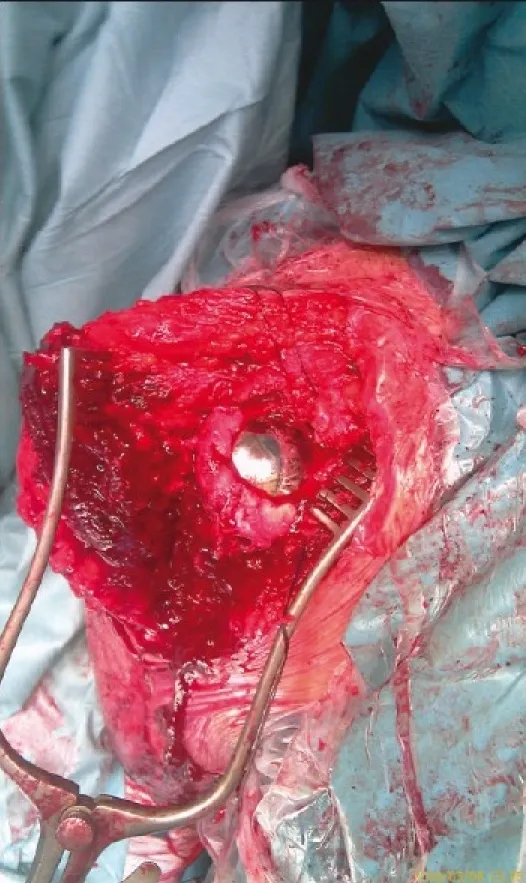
HemiCAP inserted.
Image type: medical_photograph (other_medical_photograph)